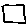
Label: square